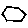
Label: hexagon